Question: I have recently upgraded my application from Rails 3.2.13 and Ruby 1.9.3 to Rails 4.0.0rc1 and Ruby 2.0.0. All working okay, except Foundation doesn't seem to be working. The application seems to load the foundation_and_overrides.scss because my custom css added to the bottom of the file seems to be loaded and working. All of the foundation styles don't load, it looks like a an application with no css.

Any help or advice on diagnosing this?
Any help would be appreciated.
Many thanks
Lee
Application html:
'''
<%= stylesheet_link_tag "application" %>
'''
Application.css
'''
/*
*= require_self
*= require foundation_and_overrides
*= require_tree .
*/
'''
foundation_and_overrides.scss
'''
@import 'foundation';
'''
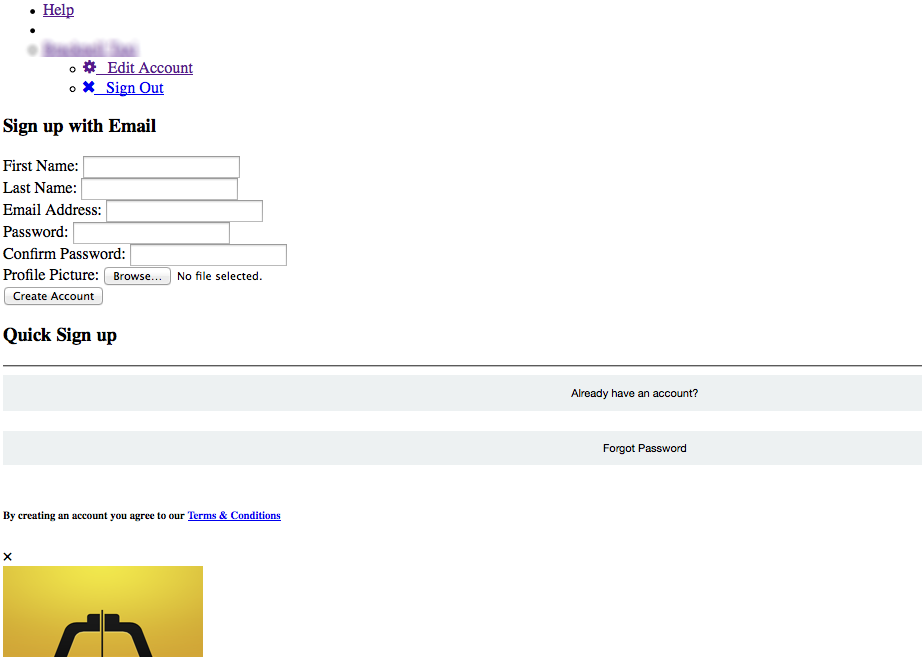
Answer: Fixed it by updating the version of sass-rails gem from 4.0.0 to 4.0.3. Seems that version didn't like Foundation.